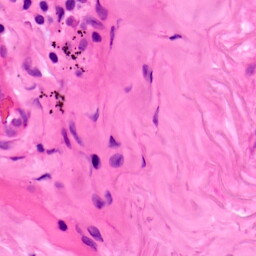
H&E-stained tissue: Lung